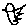
Label: bird